Brain MRI, modality: hrT2
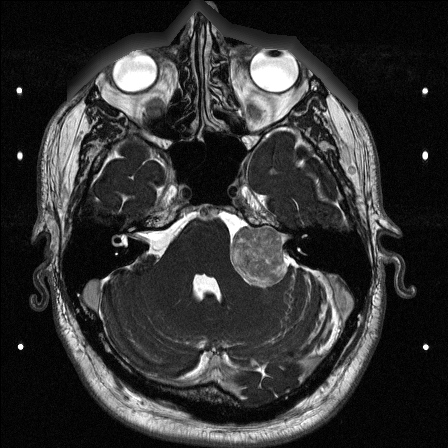